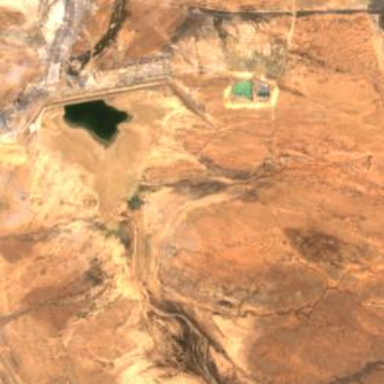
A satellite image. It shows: Reservoir with water designated as Retention Dam.